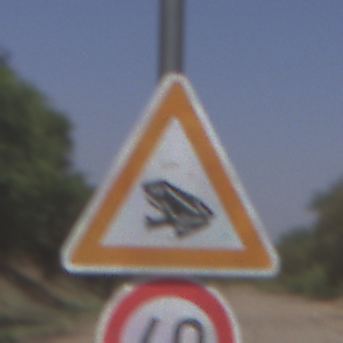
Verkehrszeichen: AmphibienwanderungRechts
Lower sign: Geschwindigkeit40
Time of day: Midday
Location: Outdoor (RoadRail)
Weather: Clear
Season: NotSpecified
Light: Natural